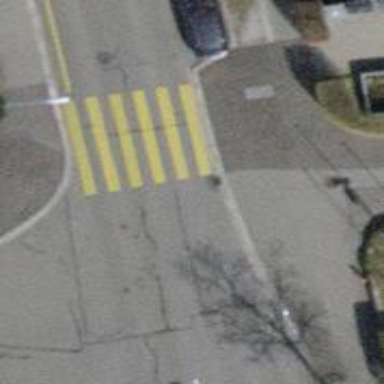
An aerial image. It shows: Uncontrolled zebra crossing with zebra markings.